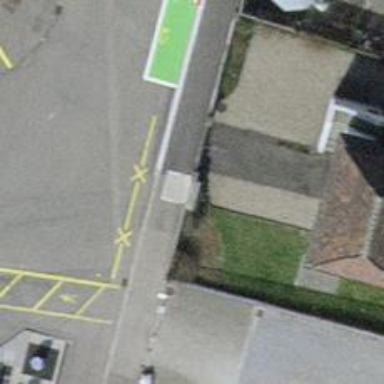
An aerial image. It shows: Street cabinet.